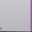
Piece: xx